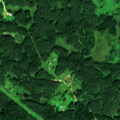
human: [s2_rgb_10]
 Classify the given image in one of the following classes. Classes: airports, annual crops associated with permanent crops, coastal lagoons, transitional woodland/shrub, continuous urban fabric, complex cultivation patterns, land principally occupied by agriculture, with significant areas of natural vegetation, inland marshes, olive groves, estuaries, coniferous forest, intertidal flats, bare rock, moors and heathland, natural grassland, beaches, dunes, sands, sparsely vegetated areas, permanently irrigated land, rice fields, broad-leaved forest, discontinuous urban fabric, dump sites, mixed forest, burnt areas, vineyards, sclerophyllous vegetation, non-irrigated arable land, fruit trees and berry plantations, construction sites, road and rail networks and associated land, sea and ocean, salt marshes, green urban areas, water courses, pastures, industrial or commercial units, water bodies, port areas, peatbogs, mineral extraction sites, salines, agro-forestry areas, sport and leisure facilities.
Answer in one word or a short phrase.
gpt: land principally occupied by agriculture, with significant areas of natural vegetation, mixed forest